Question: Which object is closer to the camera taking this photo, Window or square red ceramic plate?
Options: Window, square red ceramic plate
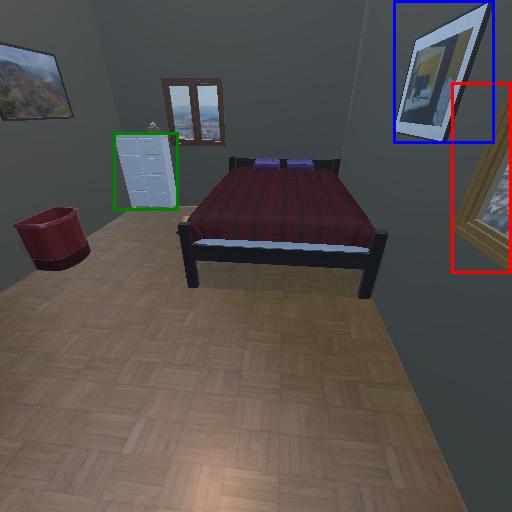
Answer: Window